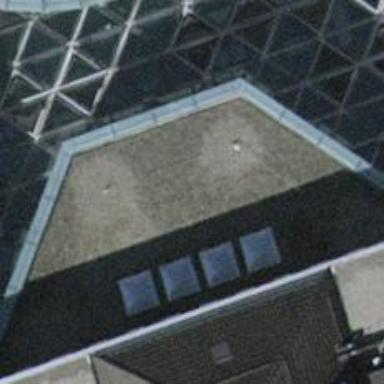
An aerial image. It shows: Library.